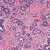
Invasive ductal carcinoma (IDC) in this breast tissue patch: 0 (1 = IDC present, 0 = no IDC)